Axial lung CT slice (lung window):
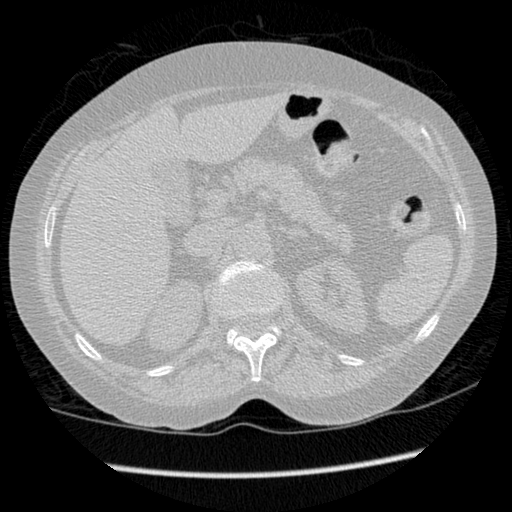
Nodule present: no